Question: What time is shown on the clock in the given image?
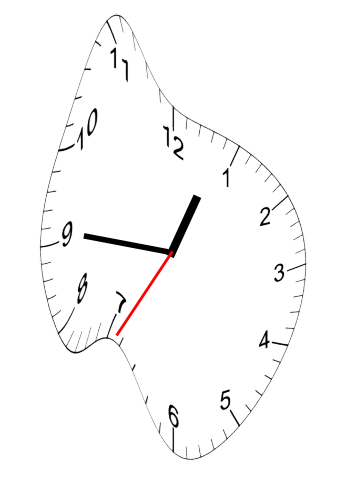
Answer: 12:45:35